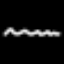
Label: squiggle